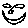
Label: smiley face